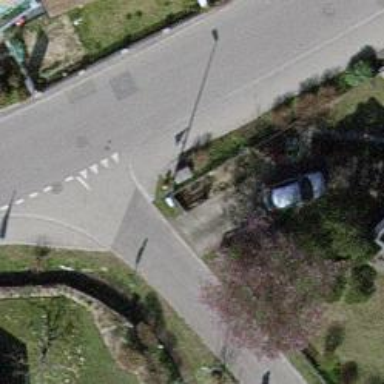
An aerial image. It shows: Bus stop along the road.